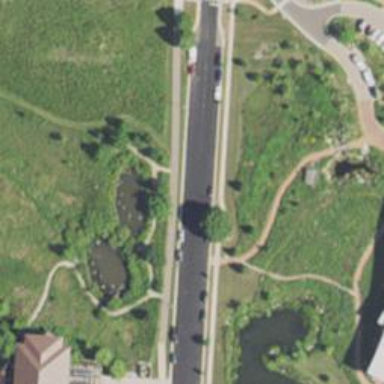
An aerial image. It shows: Asphalt path.